Question: zThis is based on a question I asked here which I have made good progressed already:
<URL>
I basically followed the tutorial that was provided for me.
<URL>
Now my issue is, I have to dynamically generate my ui bar buttons as if I just drag and drop it on the storyboard I am limited to one on the left and one on the right. This is my code to generate my button
'''
- (void)viewDidLoad
{
[super viewDidLoad];
// Do any additional setup after loading the view.
UIBarButtonItem *btn = [[UIBarButtonItem alloc] initWithTitle:@"Button" style:UIBarButtonItemStyleBordered target:self action:@selector(getMenu:)];
self.navigationItem.leftBarButtonItems = [[NSArray alloc] initWithObjects:btn, nil];
}
'''
Based on that tutorial I need to use a segue to popover the 'uitableview' that I need. But that will require me to have an like so

So my question is, how do I add an anchor point to that 'UIBarButtonItem'? I've been searching and I keep finding something regarding creating a custom popover class? Is this accurate?
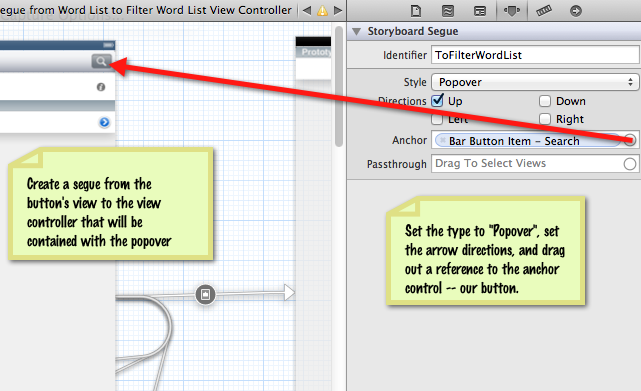
Answer: I solved this issue by creating an invisible UIView on the Navigation Bar itself and then use that as the anchor point for the segue. The issue with that is the "arrow" of the popover when the uiviewcontroller gets displayed is awkwardly placed. Still trying to figure that out.
This is where I got the answer from
<URL>